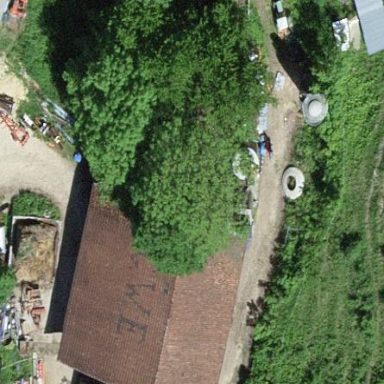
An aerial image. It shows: Farm building.